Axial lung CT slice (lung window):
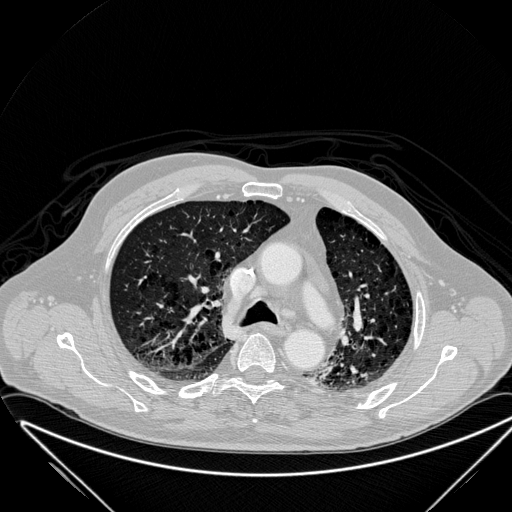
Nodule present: no